Interaction volume radius: 10 \u00c5
Interaction volume height: 25 \u00c5
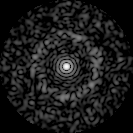
Disorder parameter: 0.8248